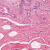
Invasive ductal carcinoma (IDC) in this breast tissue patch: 0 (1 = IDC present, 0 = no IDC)